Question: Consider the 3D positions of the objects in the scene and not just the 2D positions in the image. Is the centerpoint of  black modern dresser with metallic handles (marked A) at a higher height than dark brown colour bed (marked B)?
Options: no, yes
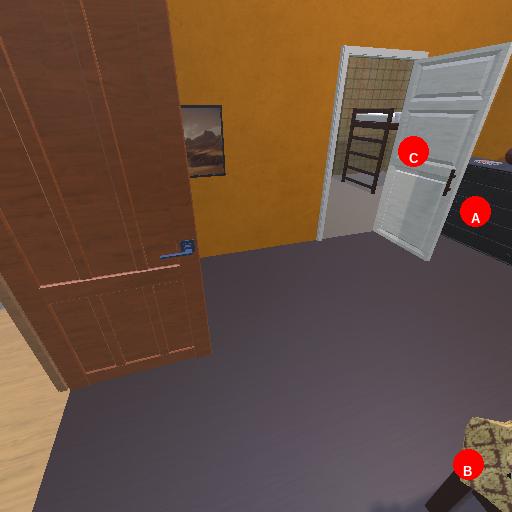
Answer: no